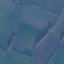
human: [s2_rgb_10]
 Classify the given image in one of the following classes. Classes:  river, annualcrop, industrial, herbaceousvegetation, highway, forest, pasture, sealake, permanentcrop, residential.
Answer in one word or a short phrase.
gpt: Pasture